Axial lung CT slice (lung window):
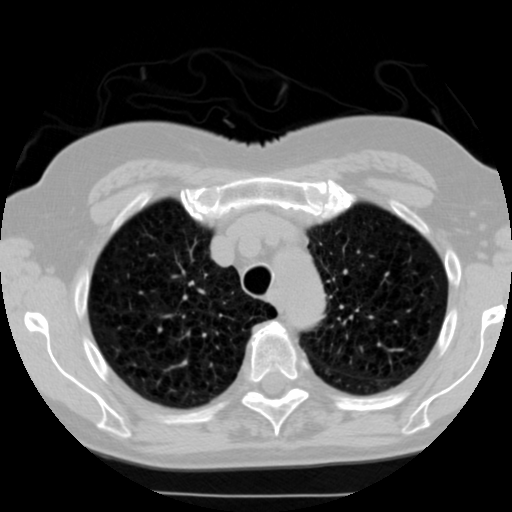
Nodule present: no